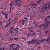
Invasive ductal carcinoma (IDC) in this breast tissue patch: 1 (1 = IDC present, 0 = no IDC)